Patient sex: M
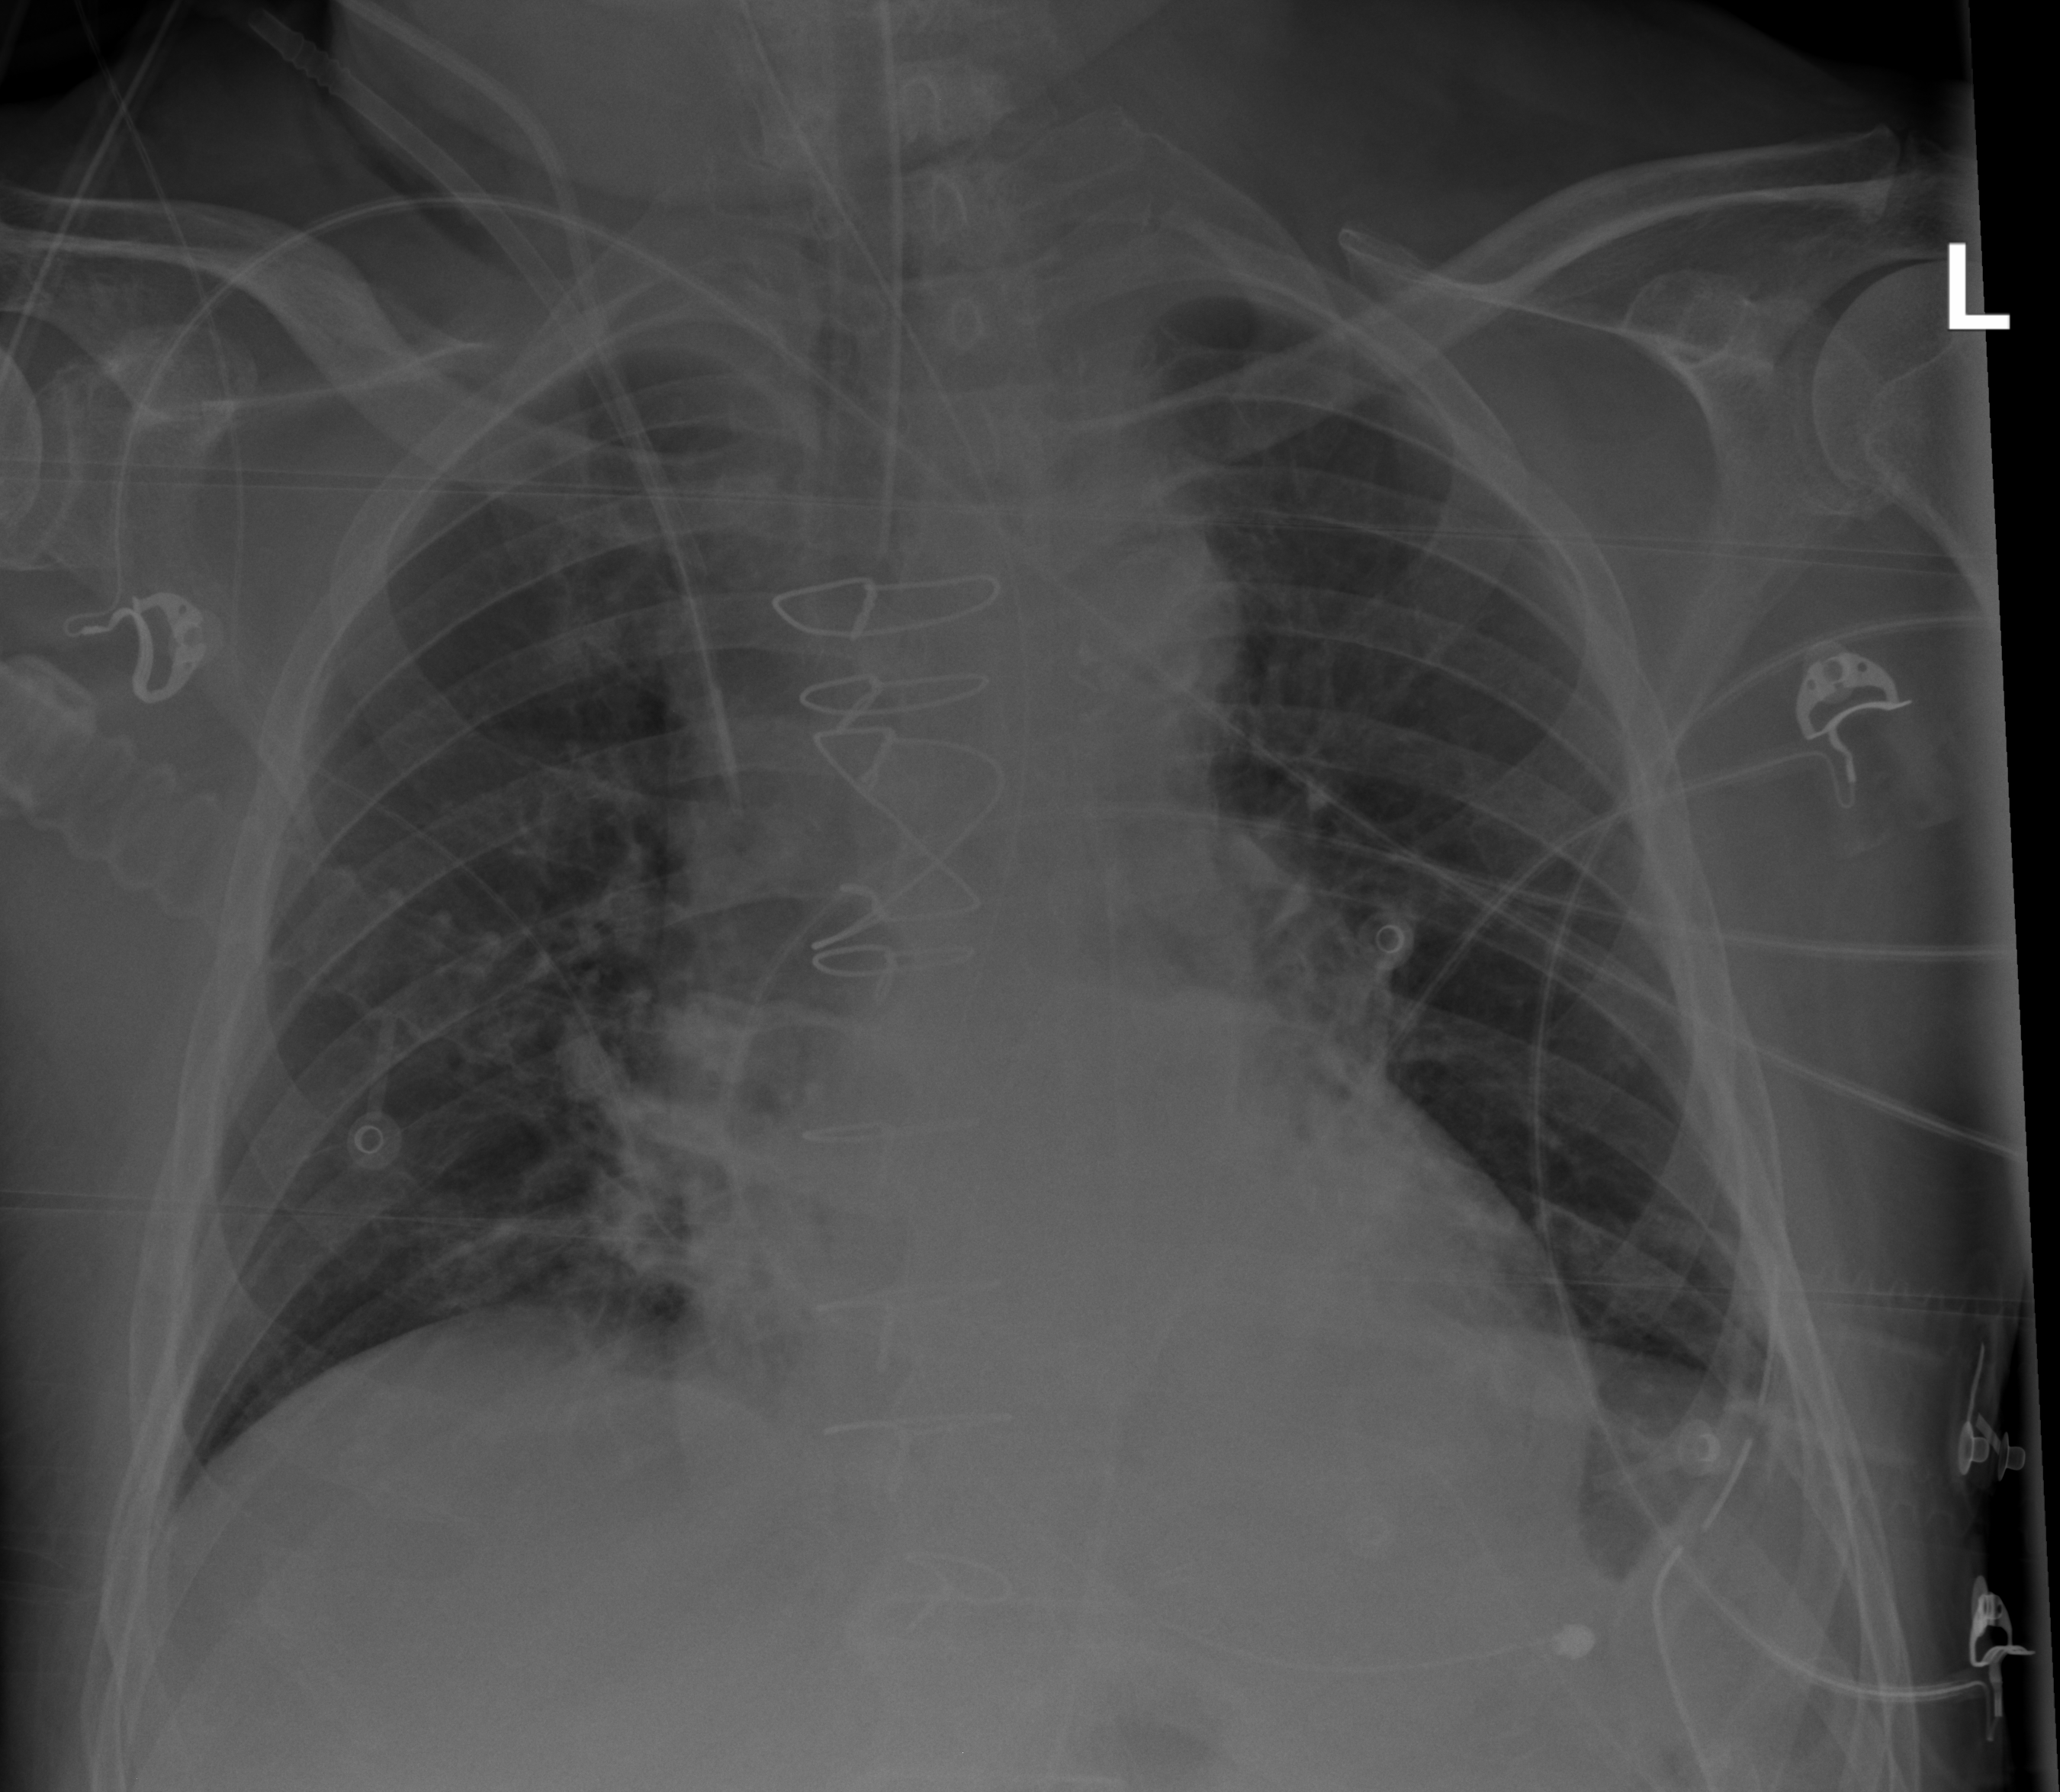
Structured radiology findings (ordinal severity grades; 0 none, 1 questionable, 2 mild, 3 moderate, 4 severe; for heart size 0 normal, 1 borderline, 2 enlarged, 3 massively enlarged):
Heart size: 2
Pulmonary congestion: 0
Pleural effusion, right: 0
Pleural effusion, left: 1
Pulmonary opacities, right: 1
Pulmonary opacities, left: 1
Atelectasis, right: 2
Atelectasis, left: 2